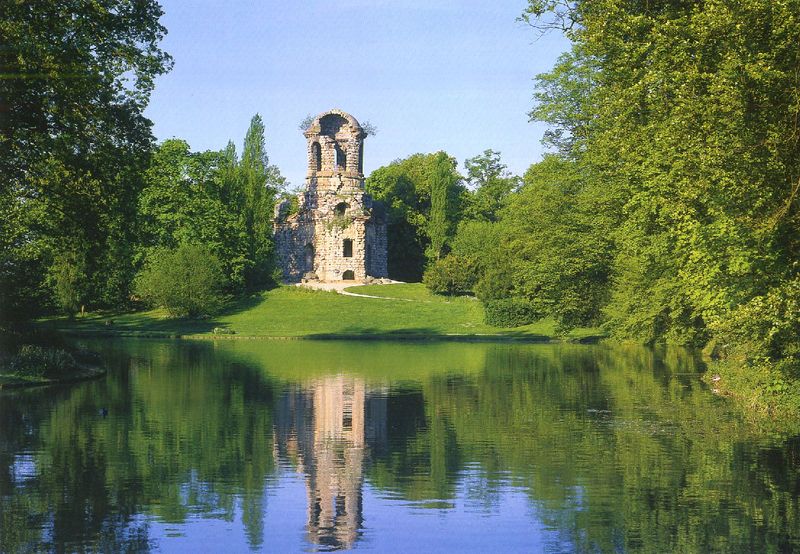
Titel: Schlossgarten Schwetzingen
Künstler: Johann Ludwig Petri
Standort: Schwetzingen, Schloss (EU - D - BW)
Schlagwörter: blau, himmel, wasser, bäume, grün, landschaft, see, fenster, gras, park, weg, wiese, architektur, stein, steine, hügel, natur, spiegelung, busch, gitter, kirche, insel, wald, turm, farbig, ente, foto, fotografie, ruine, burg, kloster, bewachsen, antik, mittelalter, rundbögen, romanik, kapelle, abtei, verfallen, verwachsen, überwuchert, steinbau, astronomie, bäme, green, ruin, ruins